Interaction volume radius: 10 \u00c5
Interaction volume height: 10 \u00c5
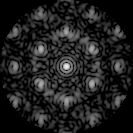
Disorder parameter: 0.4538